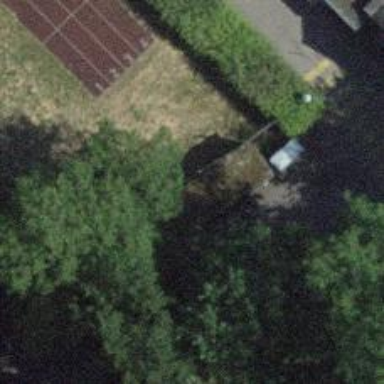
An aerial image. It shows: Bicycle parking area.